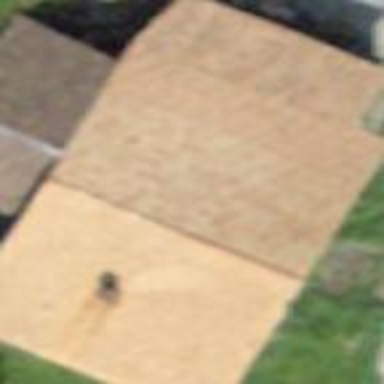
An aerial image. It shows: Farm building.